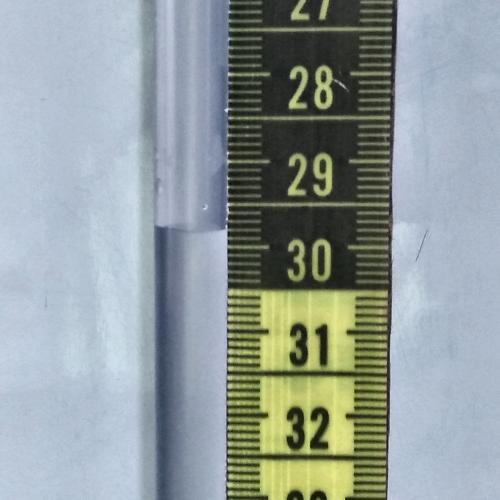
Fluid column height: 29.8 cm